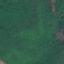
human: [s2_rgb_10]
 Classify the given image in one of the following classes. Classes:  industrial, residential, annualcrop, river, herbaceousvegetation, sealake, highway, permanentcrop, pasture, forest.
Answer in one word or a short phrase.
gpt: Forest